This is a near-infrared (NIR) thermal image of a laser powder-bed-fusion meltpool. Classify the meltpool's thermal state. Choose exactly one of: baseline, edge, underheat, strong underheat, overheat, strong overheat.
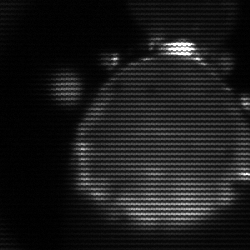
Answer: edge